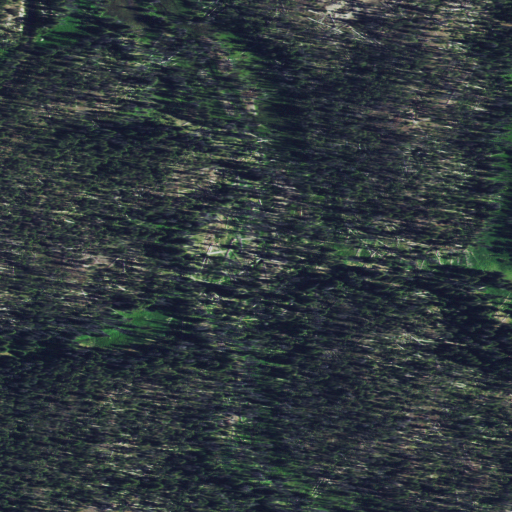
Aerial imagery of valley in Idaho named Pioneer Gulch containing evergreen forest, woody wetlands, and grassland